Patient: sex F, age 37
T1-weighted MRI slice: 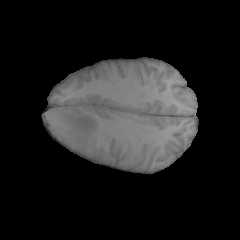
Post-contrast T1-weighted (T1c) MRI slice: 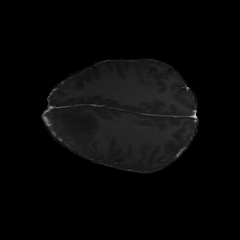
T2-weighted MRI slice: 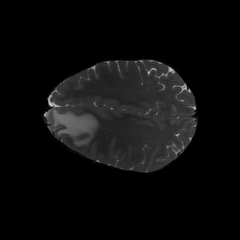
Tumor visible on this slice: yes
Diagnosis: Glioblastoma, IDH-wildtype
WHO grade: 4